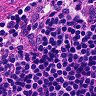
Metastatic tissue present: no